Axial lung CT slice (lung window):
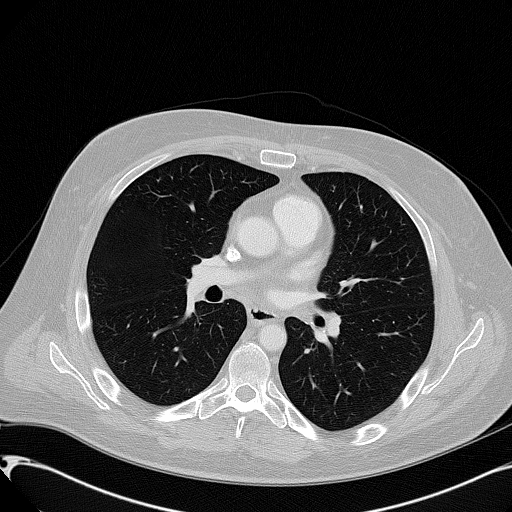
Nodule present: no